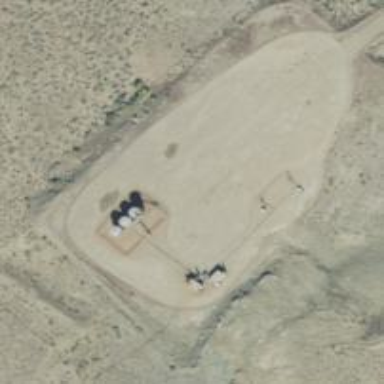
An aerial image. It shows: Petroleum well.